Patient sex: M
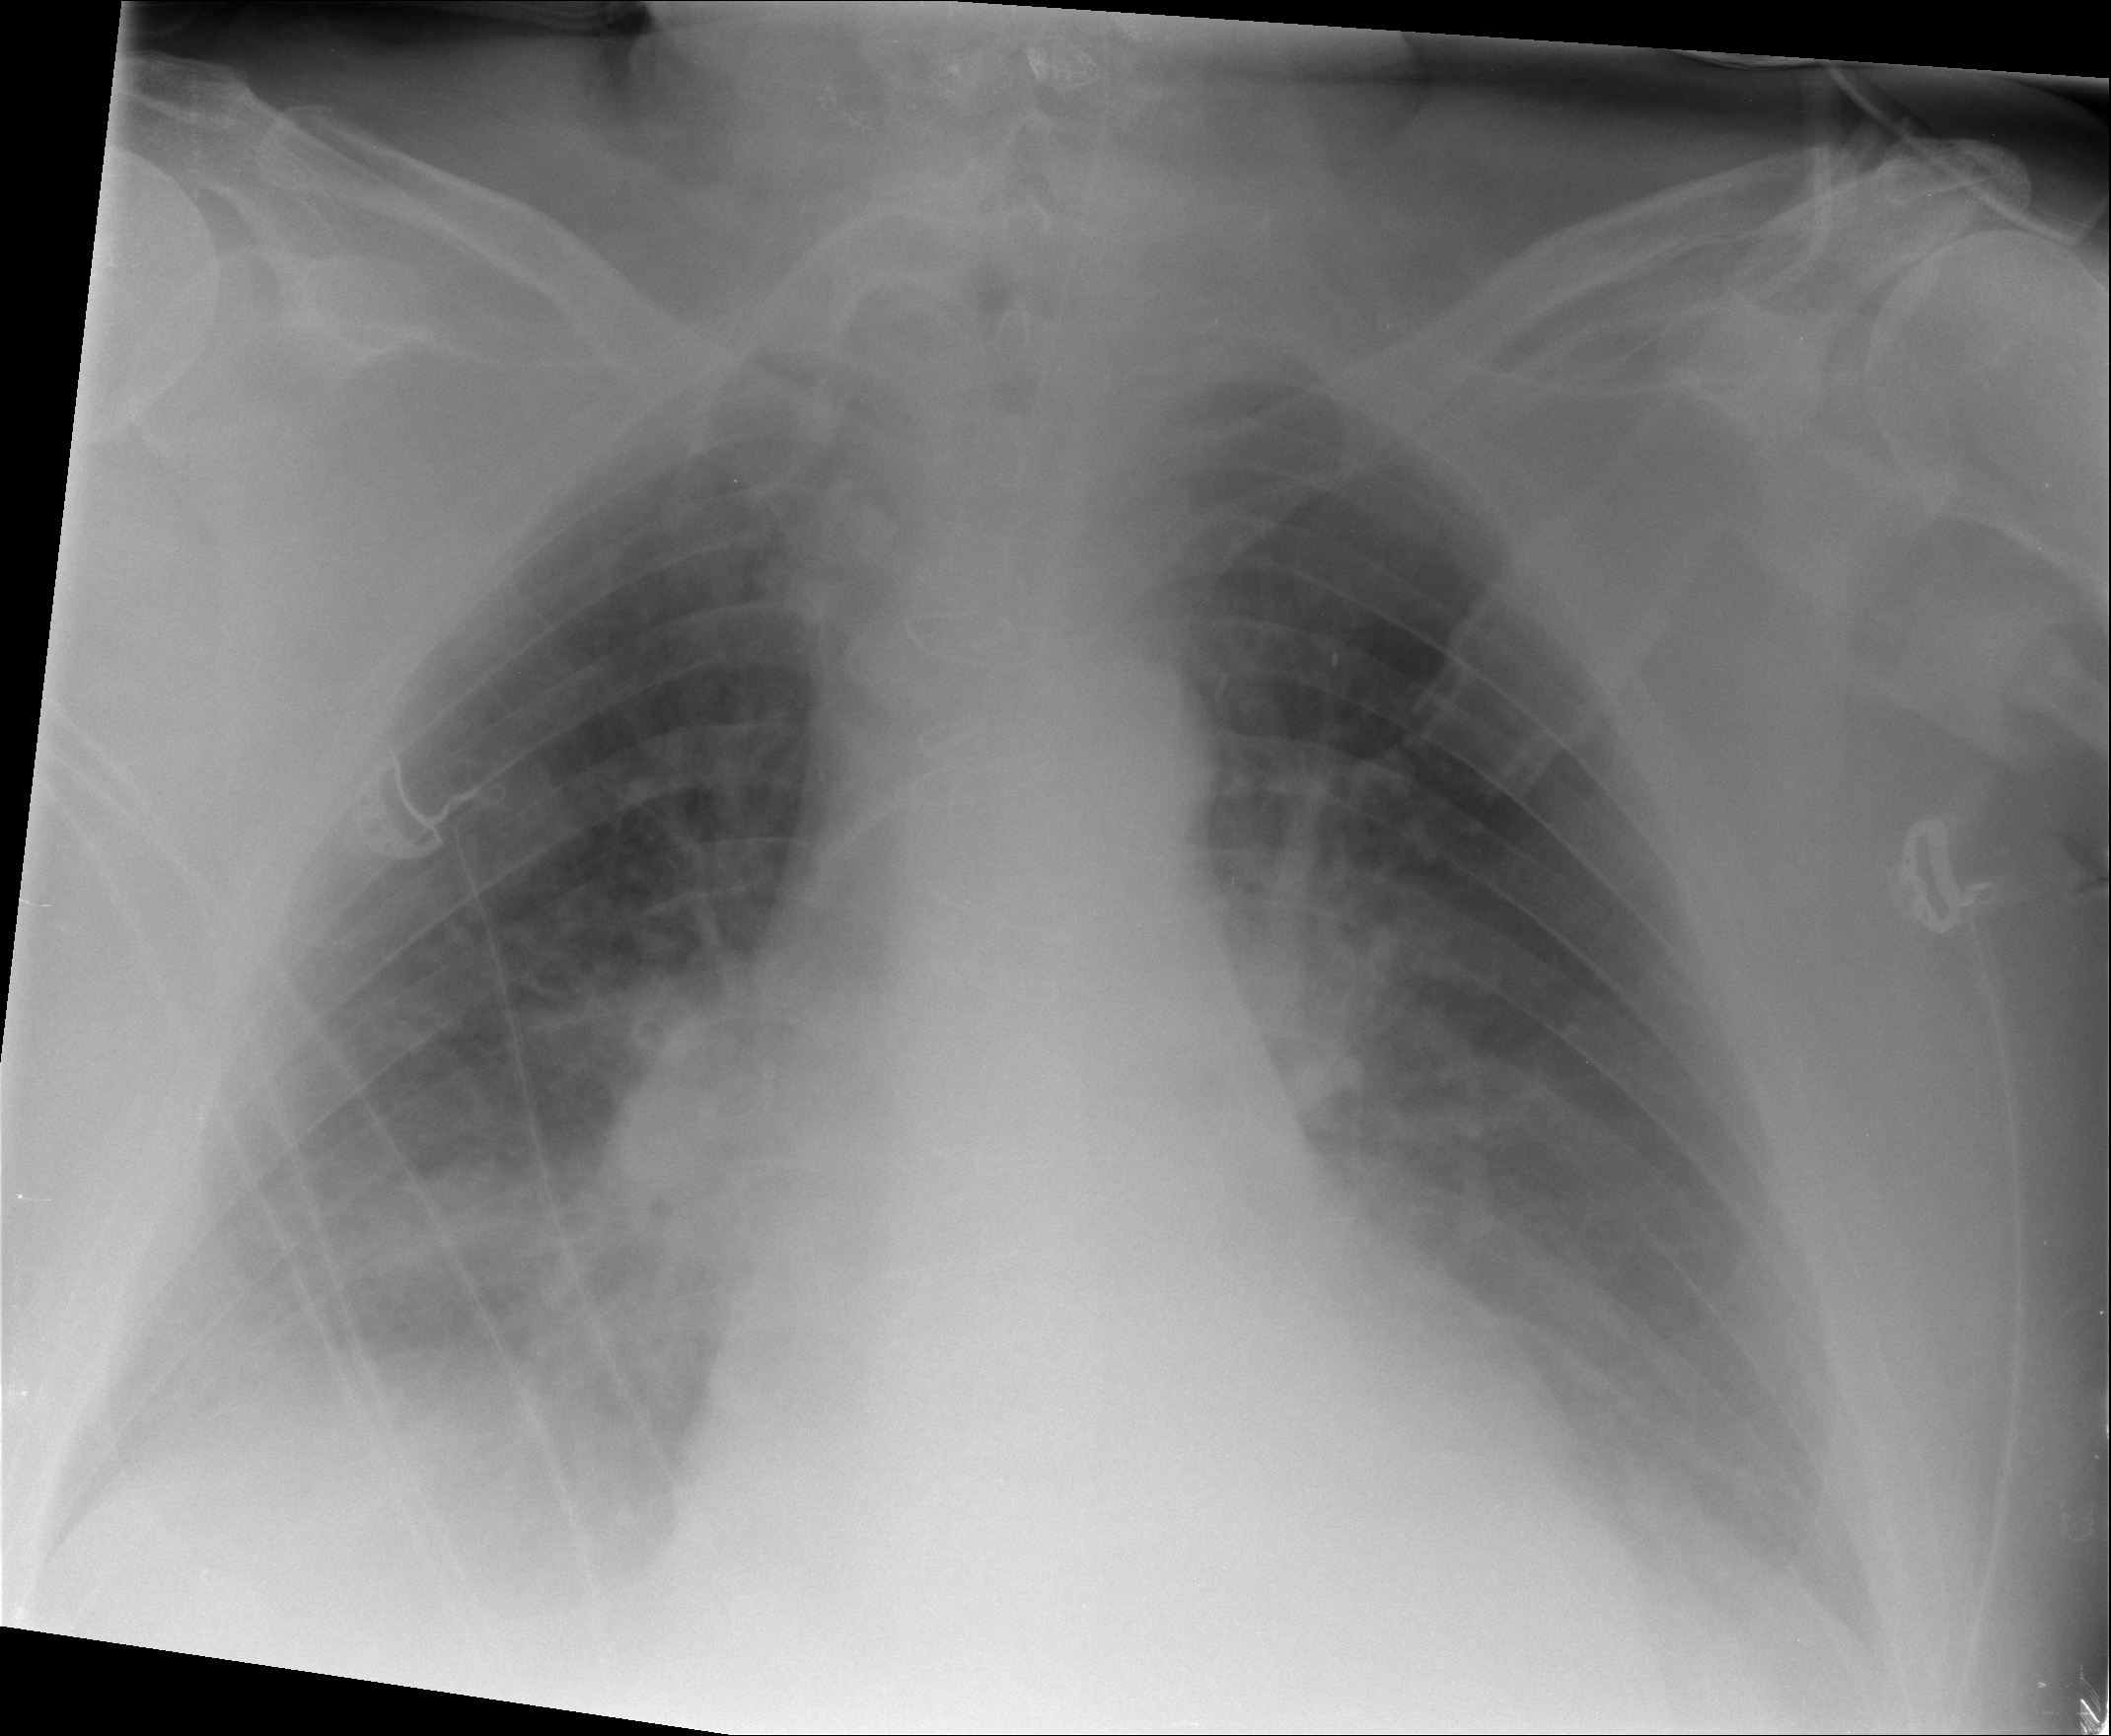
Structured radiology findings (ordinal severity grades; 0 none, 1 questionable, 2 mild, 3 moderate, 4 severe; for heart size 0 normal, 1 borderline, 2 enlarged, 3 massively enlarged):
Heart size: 2
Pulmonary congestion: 2
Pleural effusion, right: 2
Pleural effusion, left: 2
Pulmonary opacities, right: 2
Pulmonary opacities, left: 1
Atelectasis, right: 2
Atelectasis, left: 1